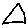
Label: triangle